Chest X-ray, PA view. Patient: 20 years old, sex F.
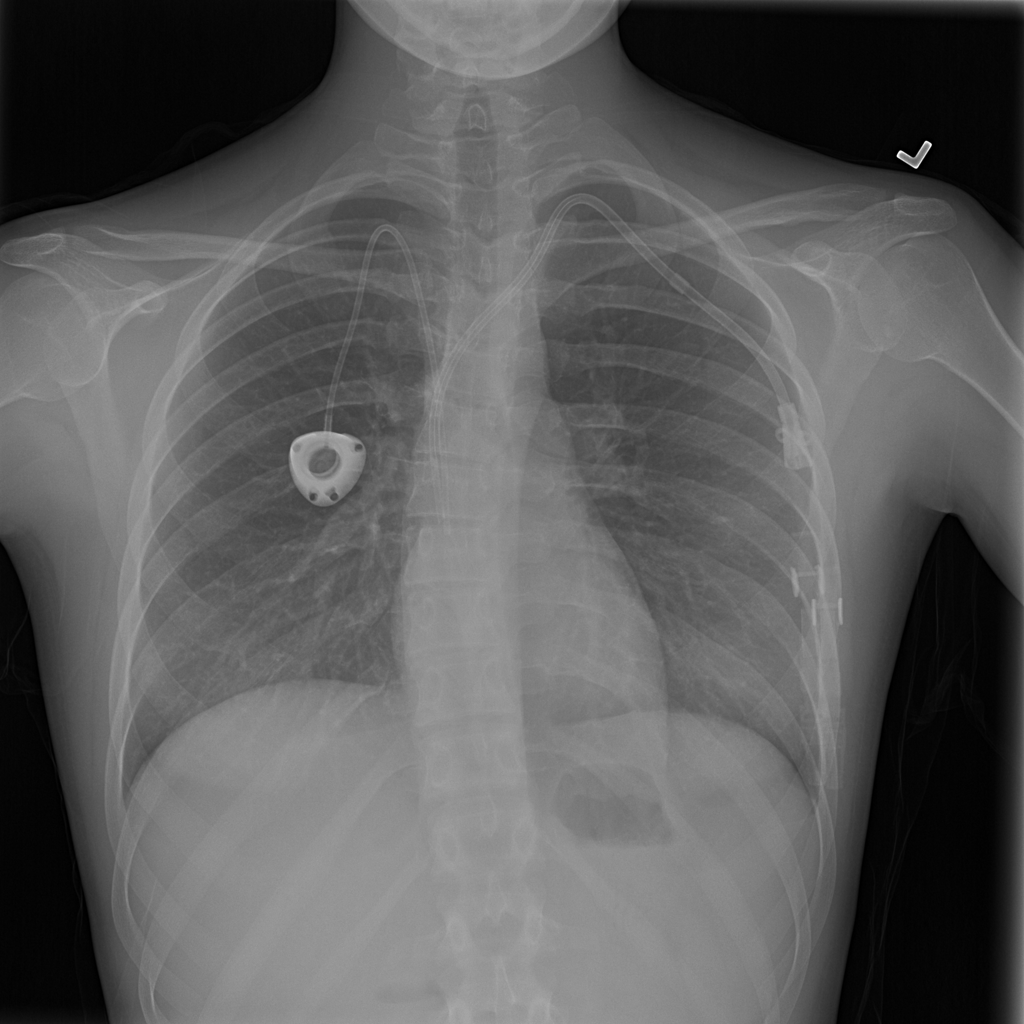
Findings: No Finding